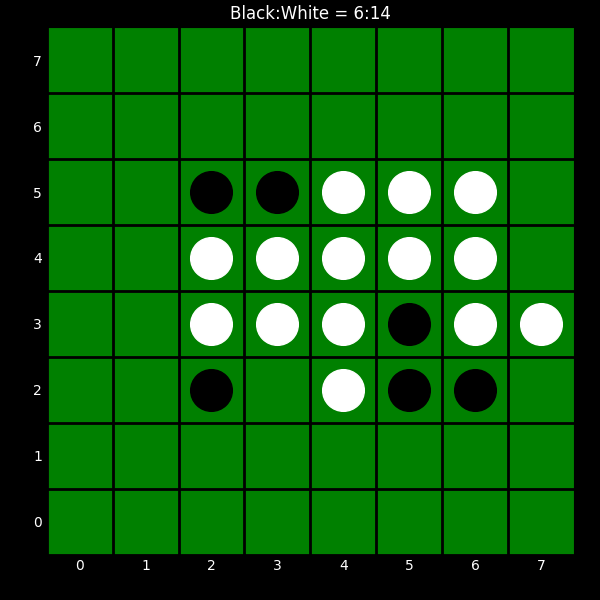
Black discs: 6
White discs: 14